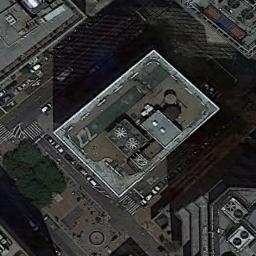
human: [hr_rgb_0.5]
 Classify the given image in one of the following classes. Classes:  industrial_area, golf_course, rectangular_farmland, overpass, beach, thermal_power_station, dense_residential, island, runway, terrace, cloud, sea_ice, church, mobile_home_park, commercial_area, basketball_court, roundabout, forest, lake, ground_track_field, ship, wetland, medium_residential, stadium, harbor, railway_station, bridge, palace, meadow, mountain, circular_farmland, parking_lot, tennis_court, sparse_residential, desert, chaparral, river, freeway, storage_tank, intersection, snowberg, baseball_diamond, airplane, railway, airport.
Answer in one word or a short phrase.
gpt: commercial_area